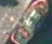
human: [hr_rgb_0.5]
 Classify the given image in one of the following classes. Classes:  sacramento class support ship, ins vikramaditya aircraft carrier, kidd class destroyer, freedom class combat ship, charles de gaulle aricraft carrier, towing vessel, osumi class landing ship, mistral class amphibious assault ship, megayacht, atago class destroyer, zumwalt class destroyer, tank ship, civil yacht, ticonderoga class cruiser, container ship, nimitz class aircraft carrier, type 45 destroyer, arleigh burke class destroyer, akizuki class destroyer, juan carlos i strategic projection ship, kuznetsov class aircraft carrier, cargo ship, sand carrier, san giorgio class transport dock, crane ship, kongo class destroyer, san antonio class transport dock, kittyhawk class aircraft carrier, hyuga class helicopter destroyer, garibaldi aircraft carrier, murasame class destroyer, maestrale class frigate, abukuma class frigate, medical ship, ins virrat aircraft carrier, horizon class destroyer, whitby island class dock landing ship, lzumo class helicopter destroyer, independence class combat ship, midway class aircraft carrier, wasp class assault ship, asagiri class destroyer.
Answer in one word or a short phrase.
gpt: Towing vessel